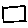
Label: square